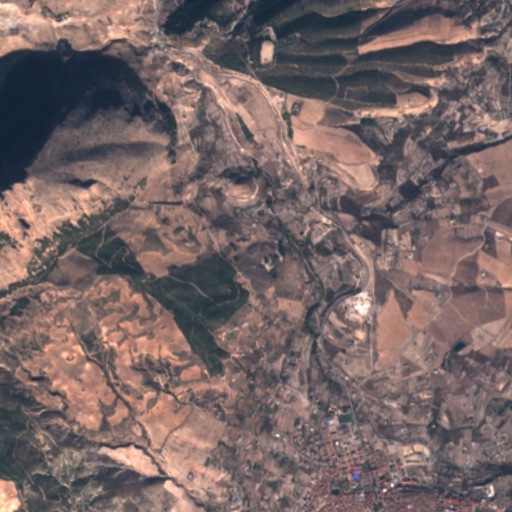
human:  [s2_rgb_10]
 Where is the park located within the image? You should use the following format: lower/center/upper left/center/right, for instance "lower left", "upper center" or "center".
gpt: The park is located in the lower right of the image.
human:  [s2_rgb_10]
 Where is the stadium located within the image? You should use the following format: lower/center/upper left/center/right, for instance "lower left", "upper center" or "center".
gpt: The stadium is located in the upper center of the image.
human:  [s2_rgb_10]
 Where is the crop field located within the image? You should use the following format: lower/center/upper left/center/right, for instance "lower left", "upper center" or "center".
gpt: There is no crop field in the image.